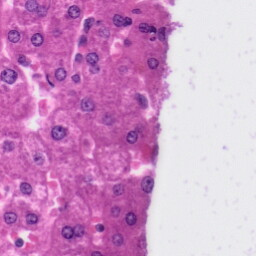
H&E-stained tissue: Liver